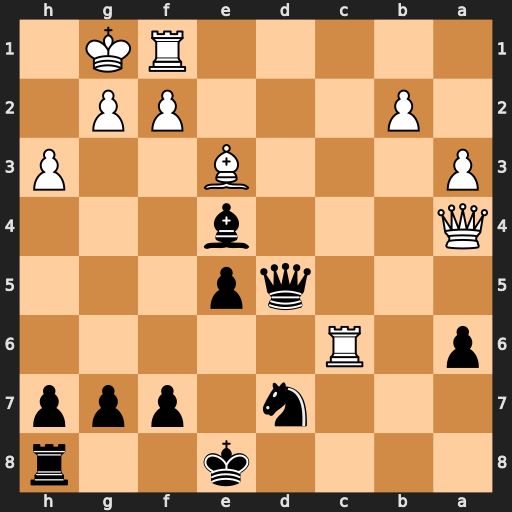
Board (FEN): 4k2r/3n1ppp/p1R5/3qp3/Q3b3/P3B2P/1P3PP1/5RK1
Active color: b
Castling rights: k
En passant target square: -
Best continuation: Qxc6 Qxc6 Bxc6 Rc1 Nb8